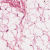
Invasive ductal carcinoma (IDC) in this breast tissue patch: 0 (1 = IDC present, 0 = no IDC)